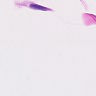
Metastatic tissue present: no